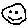
Label: smiley face